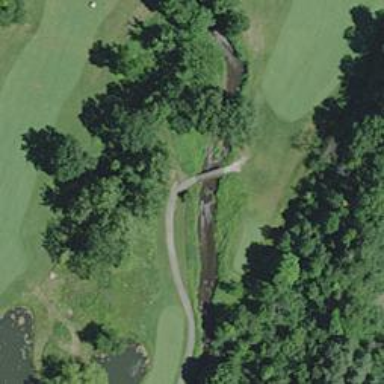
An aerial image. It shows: Pathway for golfing.